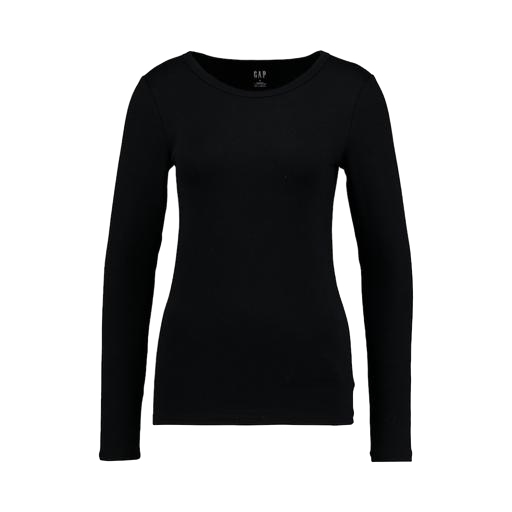
black women's long sleeve t-shirt, black women's long sleeve top, black long-sleeved jersey top, white background